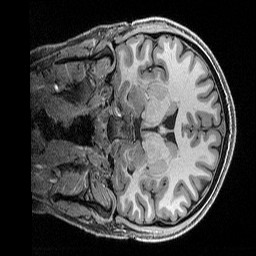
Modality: T1w
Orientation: coronal
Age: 26
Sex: male
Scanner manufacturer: siemens
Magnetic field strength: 3 T
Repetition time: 2.5 s
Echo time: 0.00296 s